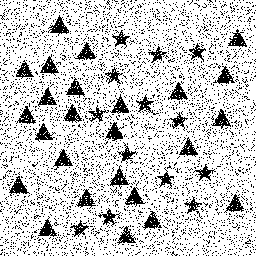
Squares: 0
Triangles: 25
Stars: 13
Total shapes: 38